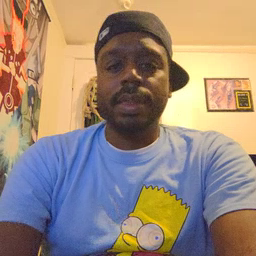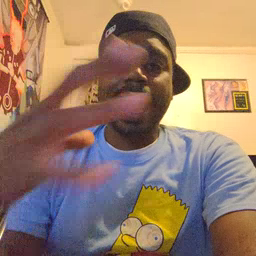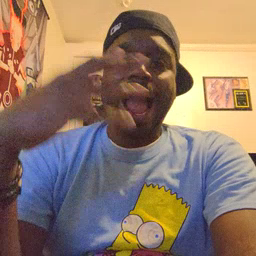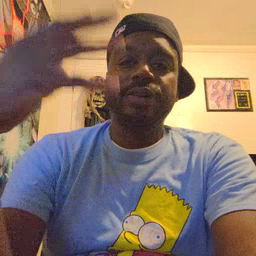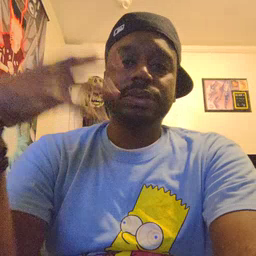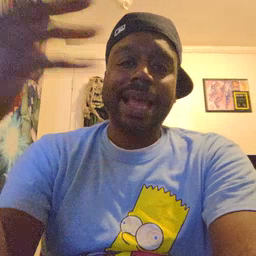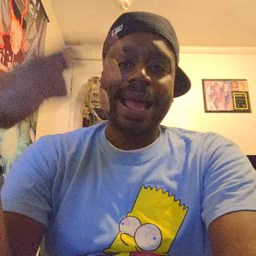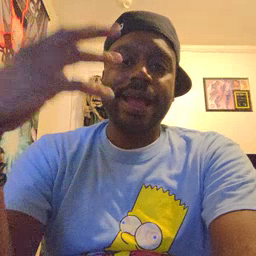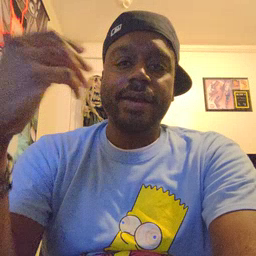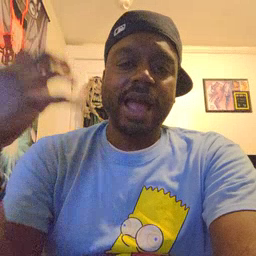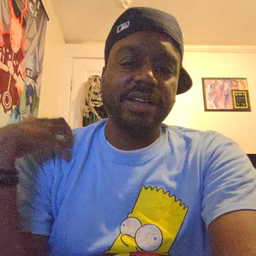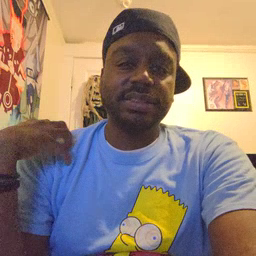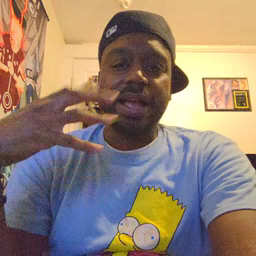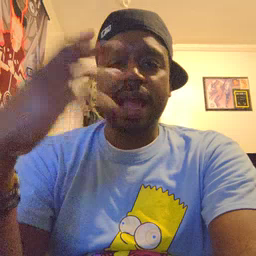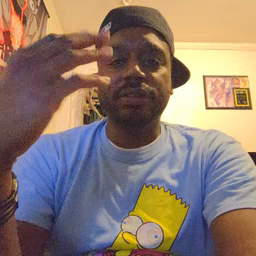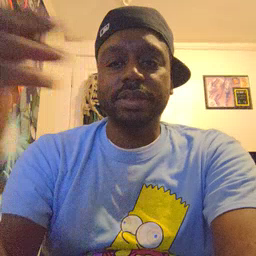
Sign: outside